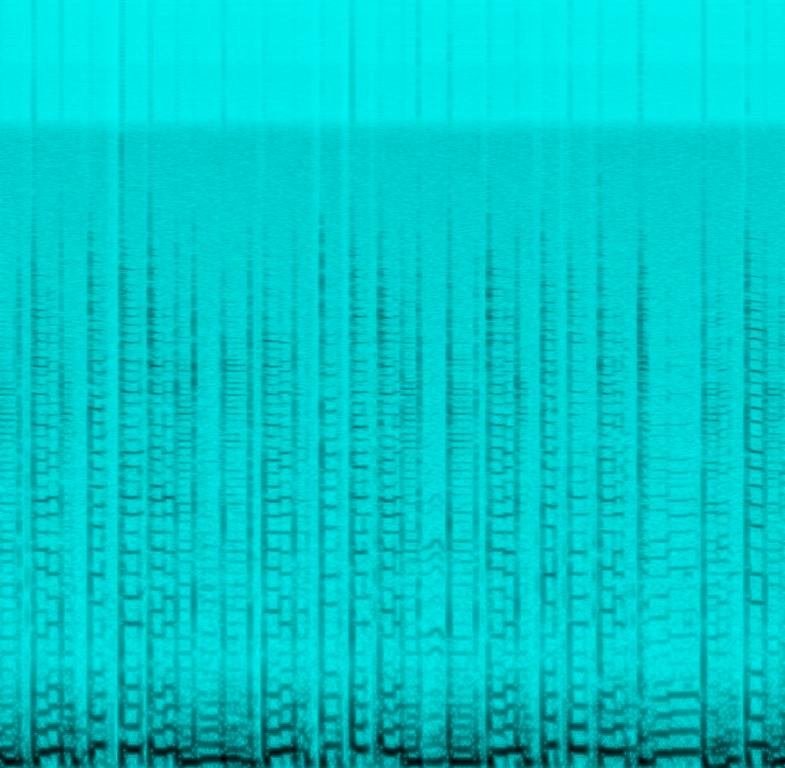
This song features a bass guitar. Slap bass is played. The riff is repetitive. There are no other instruments in this song. The tempo of this song is moderate. There are no voices in this song. This bass piece can be played in a funk song.